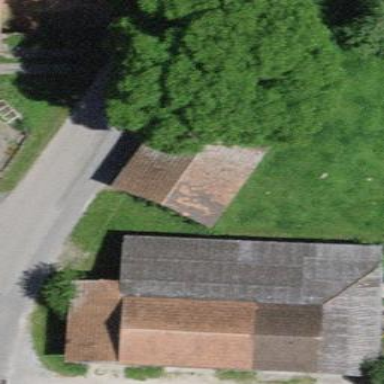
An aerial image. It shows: Garage.